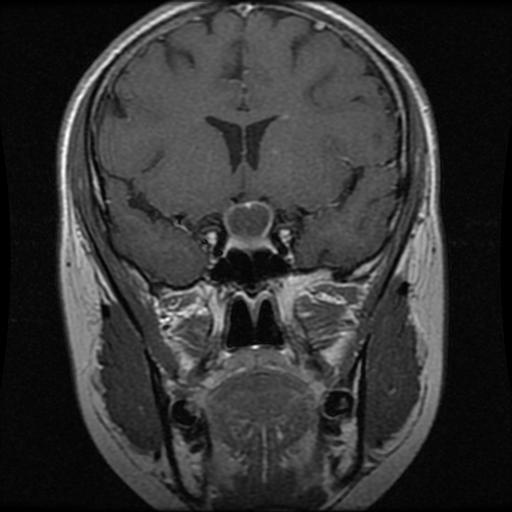
Label: pituitary